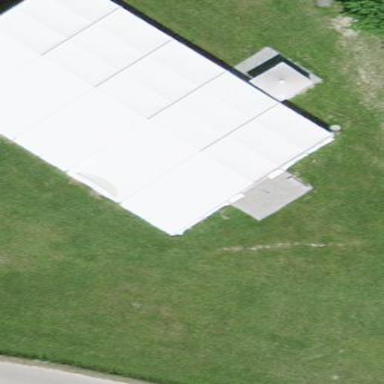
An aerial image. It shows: Marquee building.